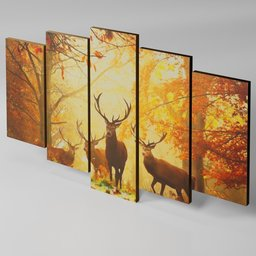
Label: decoration